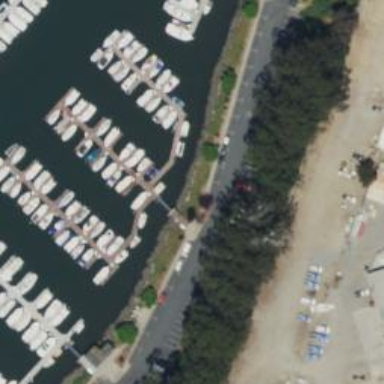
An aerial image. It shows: Pier with mooring facilities.